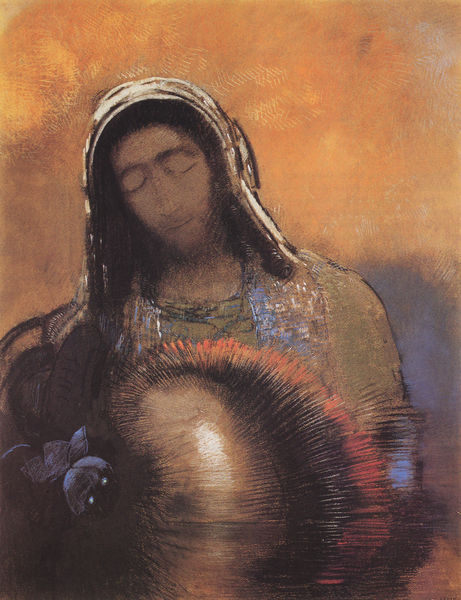
Titel: Buddha
Künstler: Odilon Redon
Standort: Otterlo
Institution: Kröller-Müller Museum
Schlagwörter: blau, dunkel, gemälde, gott, himmel, kopf, mann, schatten, schlaf, umhang, weiß, aquarell, gelb, grün, ocker, see, abend, bewegung, blume, braun, bunt, haar, hell, hintergrund, kleid, kreide, licht, mund, nase, orange, pastell, schwarz, vordergrund, blick, blüte, rot, schal, schleier, tier, tuch, haube, malerei, schleife, symbolismus, bart, hemd, jacke, mütze, arm, augen, barock, gesicht, haupt, kleidung, lang, bildnis, portrait, porträt, öl, erde, kirche, sonne, auge, figur, gewand, gold, haare, lange haare, mantel, schnur, schnüre, stoff, pflanze, augenbrauen, brustbild, schulter, schultern, schön, traurig, putte, fell, kopfbedeckung, ruhe, schlafen, modern, farbe, kopftuch, glanz, kerze, streifen, glänzen, glänzend, geschlossen, lider, striche, tor, leuchten, unscharf, unten, spiel, tusche, stern, flammen, futuristisch, strahlen, geheimnis, scheiben, traum, strahl, haarkranz, kugel, gebet, schmetterling, frieden, augenlider, schein, heiligenschein, diffus, verschwommen, versunken, hel, christus, jesus, hilfe, mystisch, müde, religiös, erscheinung, heiliger, herz, heilig, bär, mystik, christi, dornenkranz, araber, kapuze, herilig, durchsicht, pastellkreide, stacheln, cristus, augenlid, lid, spinne, meditation, redon, blum, verklärung, energie, geschlosse, odilon, himmlich, aufsprengung, hineinsicht, leidenswerkzeug, schlummern, galnz, dornenkran, flammendes